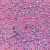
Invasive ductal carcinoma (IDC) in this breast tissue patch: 1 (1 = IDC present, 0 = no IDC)